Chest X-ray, AP view. Patient: 36 years old, sex F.
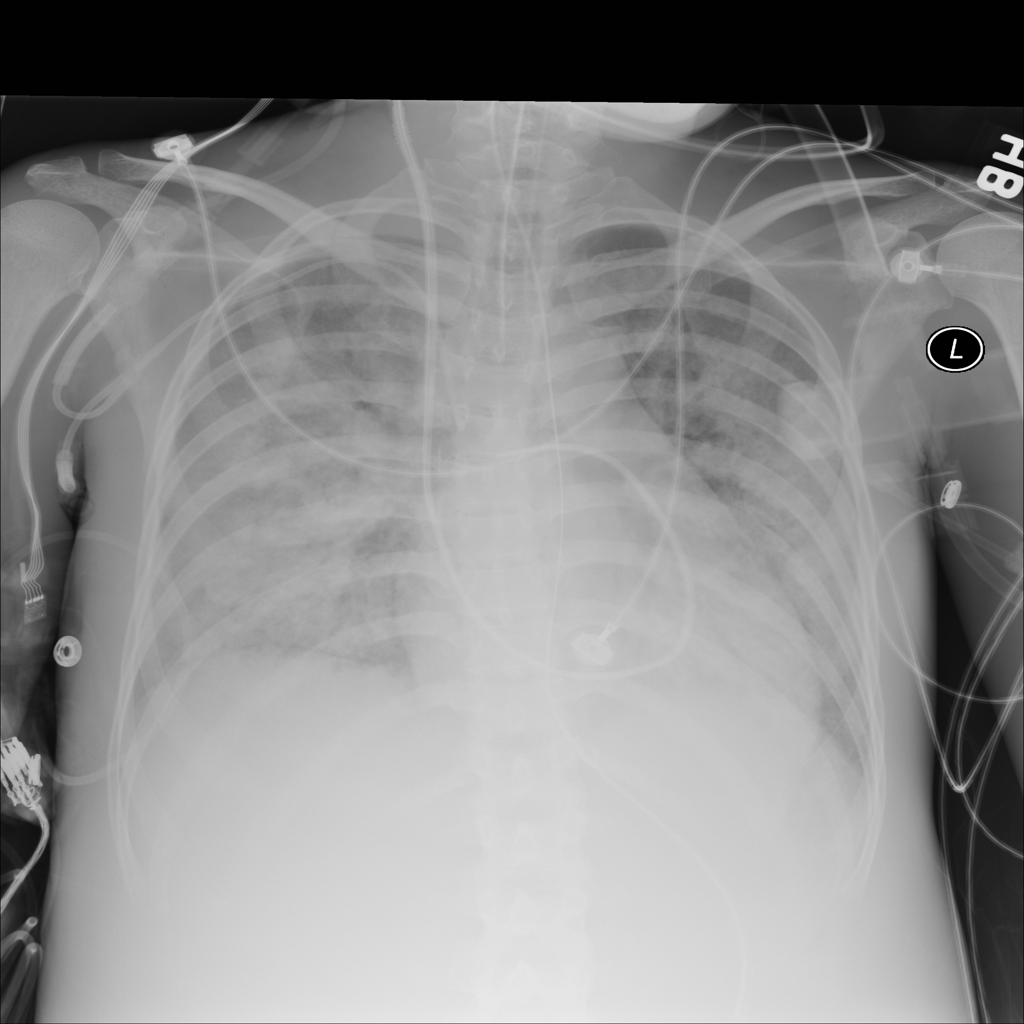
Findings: No Finding